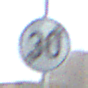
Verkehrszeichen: EndeGeschwindigkeit30
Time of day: MorningAfternoon
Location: Outdoor (Suburban)
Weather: PartlyCloudy
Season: NotSpecified
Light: Natural